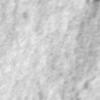
Label: no_change